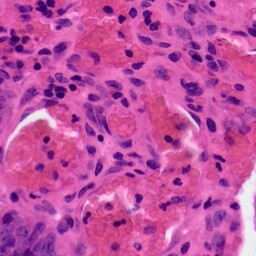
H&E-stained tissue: Colon